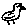
Label: bird